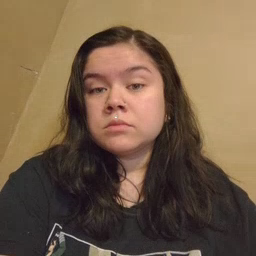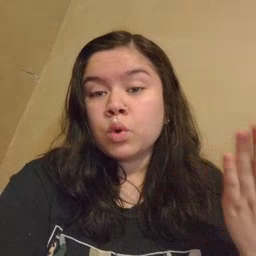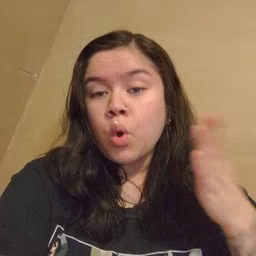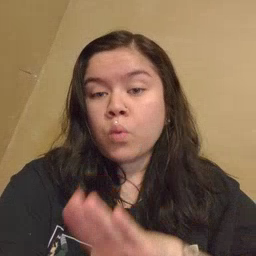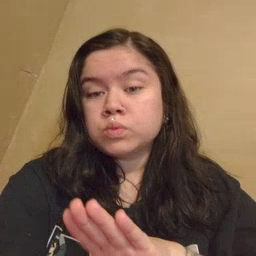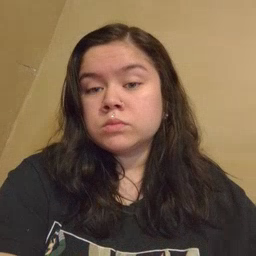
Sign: close